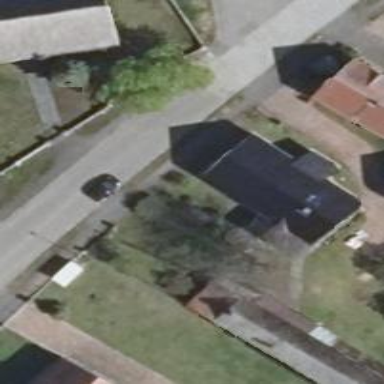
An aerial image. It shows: House with multiple building parts.